Question: The first column is written manually and I want the rest to be automated using the functions MID and FIND, if possible.
If not then by using any other functions.
I am using Excel 2016.
Screenshot of the problem in Excel:

The data to test:-
'''
911 FORRESTAL DR, ARLINGTON, TX 76010
92 4th Street North, Providence, RI 02904
405 Fieldstone Drive, Dawsonville, GA 30534
551 Franklin Street, Circle Pines, MN 55014
545 Ashley Court, Fort Walton Beach, FL 32547
'''
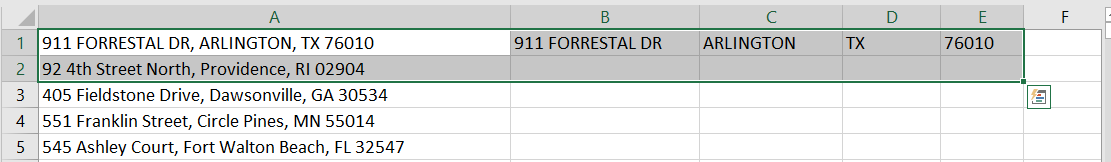
Answer: - '=LEFT(A1,FIND(",",A1)-1)'- '=MID(A1,FIND(",",A1)+2,FIND(",",A1,FIND(",",A1)+1)-FIND(",",A1)-2)'- '=MID(A1,FIND(",",A1,FIND(",",A1)+1)+2,2)'- '=RIGHT(A1,5)'
fully tested against your sample data